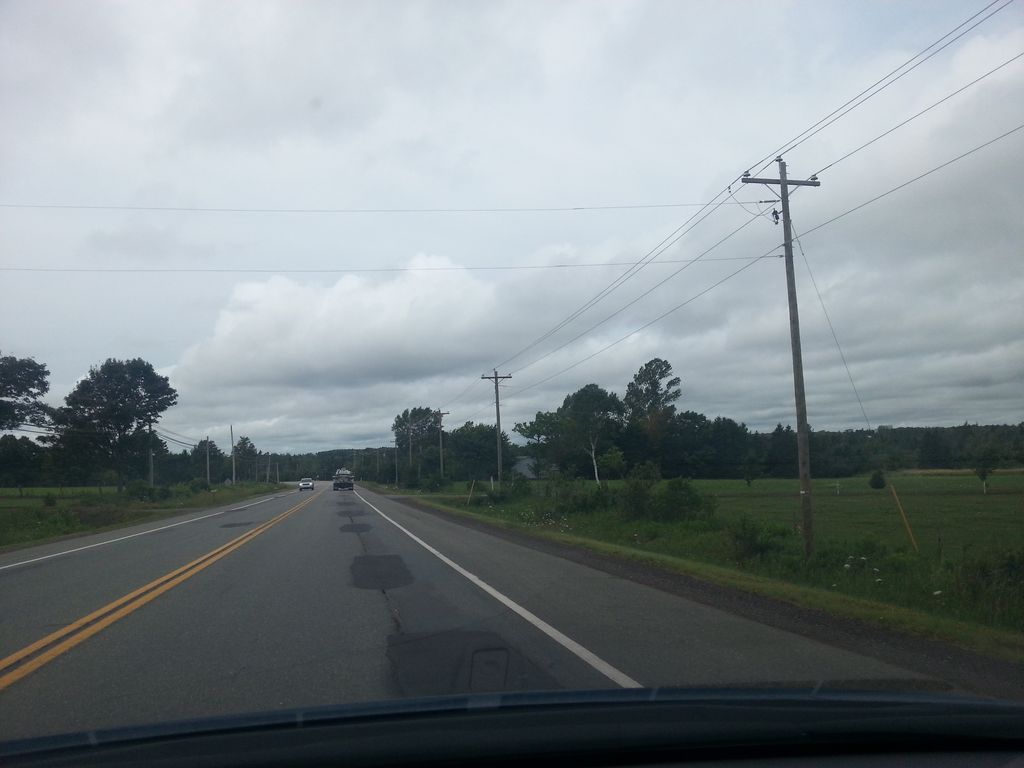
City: charlottetown